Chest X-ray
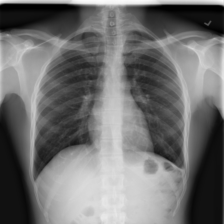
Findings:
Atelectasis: negative
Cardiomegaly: negative
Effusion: negative
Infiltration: negative
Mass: negative
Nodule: negative
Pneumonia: negative
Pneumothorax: negative
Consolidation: negative
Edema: negative
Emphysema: negative
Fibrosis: negative
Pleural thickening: negative
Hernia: negative